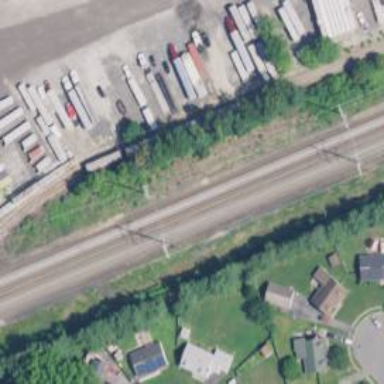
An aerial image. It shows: Railway track with contact lines for electrification.